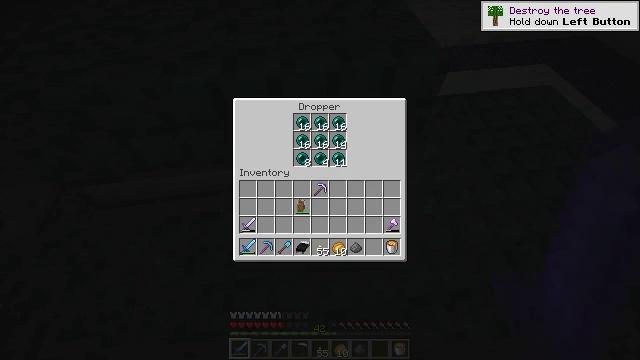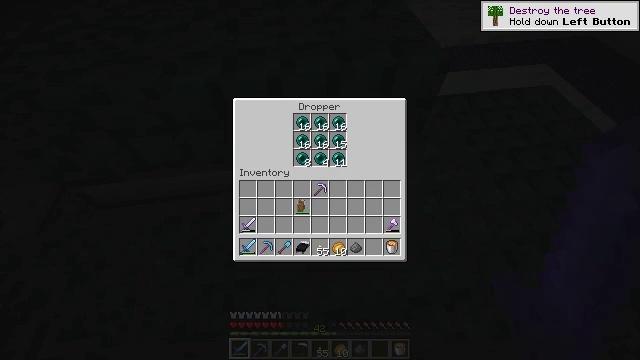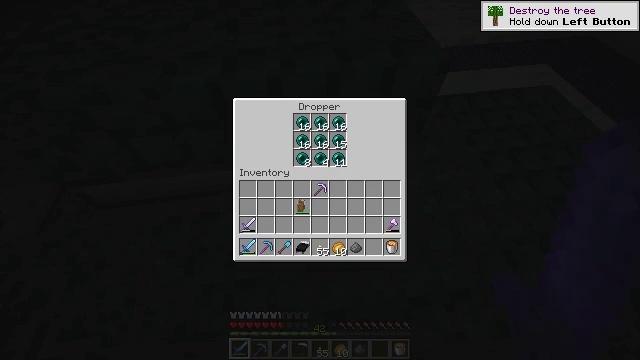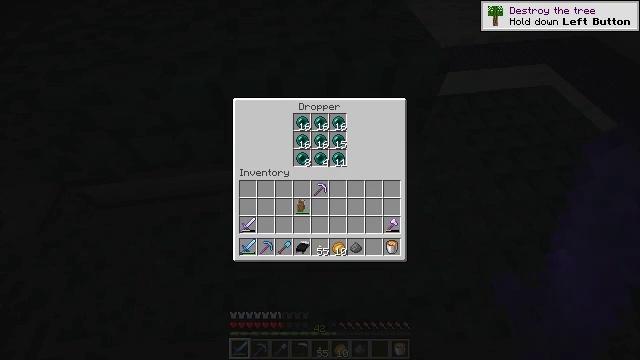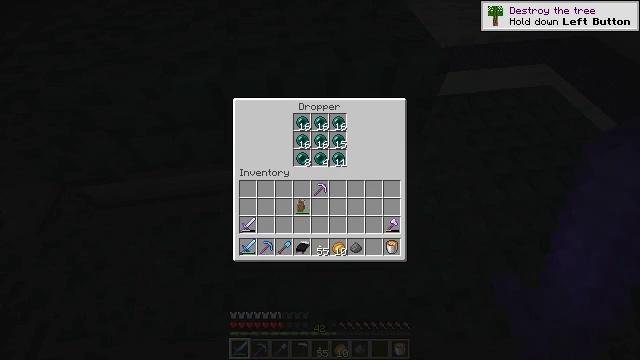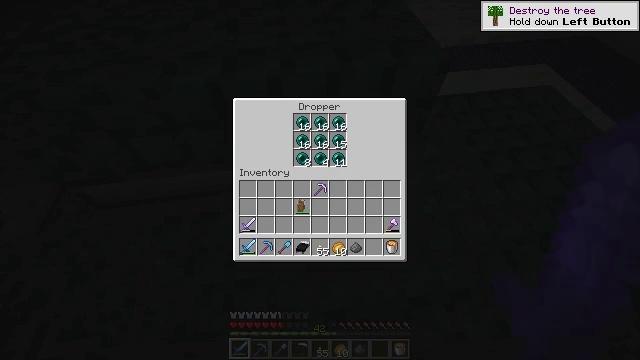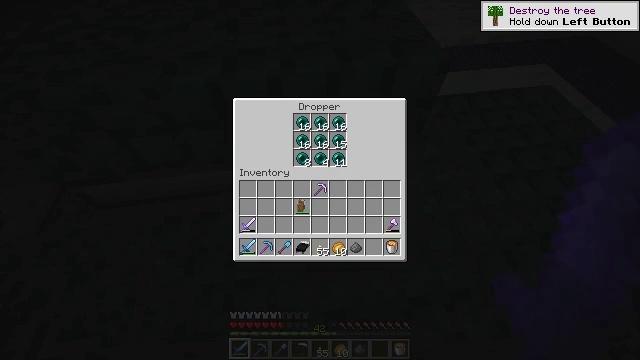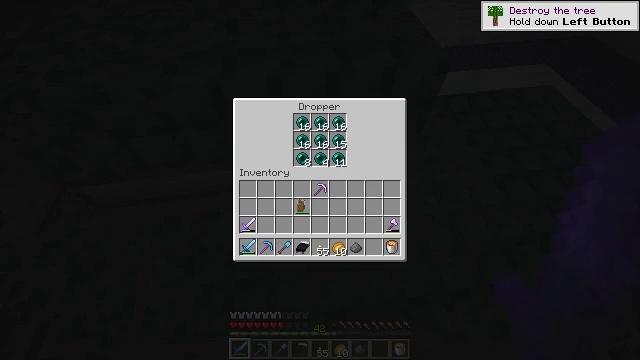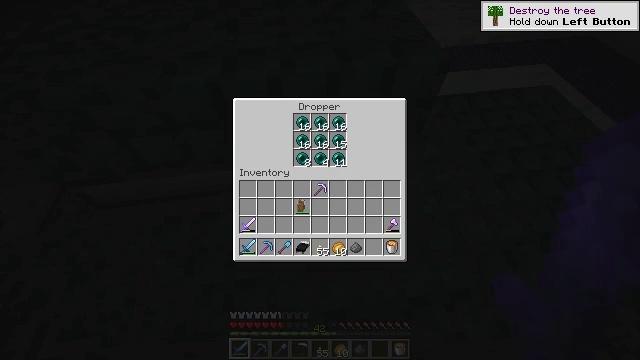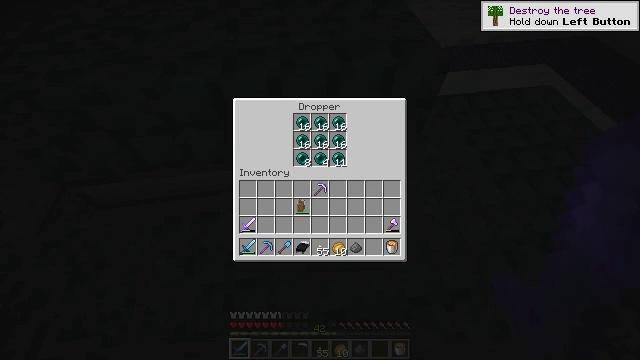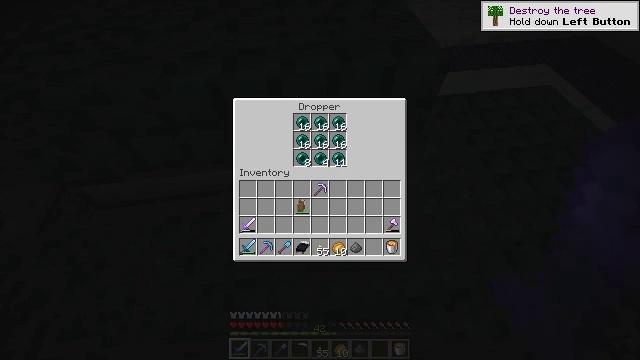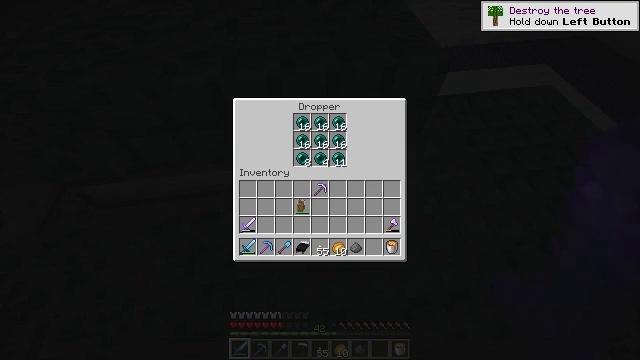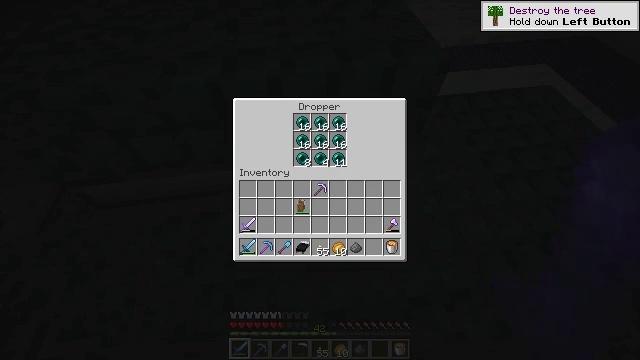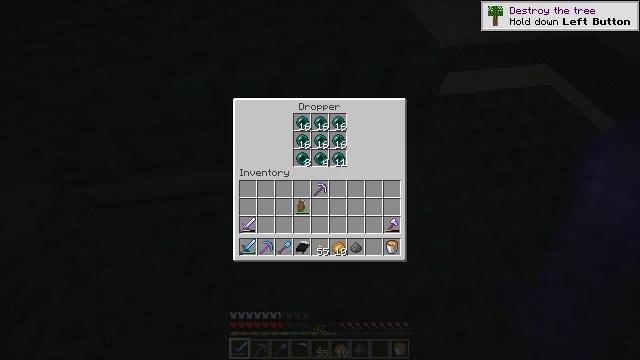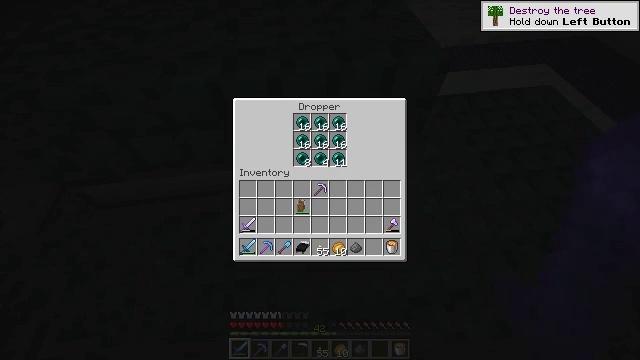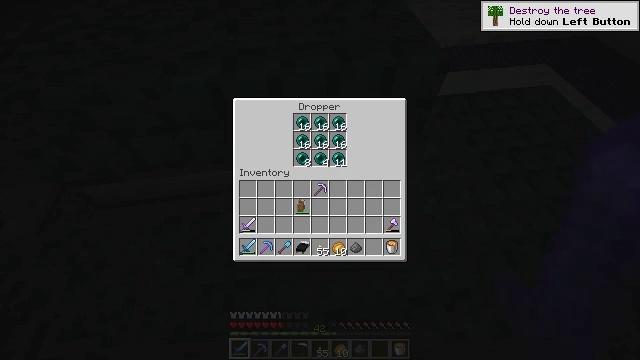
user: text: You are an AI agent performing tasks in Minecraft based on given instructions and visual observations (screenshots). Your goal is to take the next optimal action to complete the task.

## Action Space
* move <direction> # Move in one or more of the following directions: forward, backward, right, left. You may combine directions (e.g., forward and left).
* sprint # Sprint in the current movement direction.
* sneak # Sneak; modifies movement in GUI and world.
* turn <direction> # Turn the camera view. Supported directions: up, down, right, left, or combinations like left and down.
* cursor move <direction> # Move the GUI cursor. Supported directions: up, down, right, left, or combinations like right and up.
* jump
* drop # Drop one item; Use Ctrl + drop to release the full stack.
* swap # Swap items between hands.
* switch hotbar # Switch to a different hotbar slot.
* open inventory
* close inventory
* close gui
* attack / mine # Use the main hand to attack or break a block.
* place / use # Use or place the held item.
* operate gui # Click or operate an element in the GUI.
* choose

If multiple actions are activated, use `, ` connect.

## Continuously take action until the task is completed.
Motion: motion action
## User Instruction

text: Combat the enderman.
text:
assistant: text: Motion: no_op
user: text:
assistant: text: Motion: no_op
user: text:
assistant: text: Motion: no_op
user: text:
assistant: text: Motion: no_op
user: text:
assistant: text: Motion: no_op
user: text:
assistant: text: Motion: no_op
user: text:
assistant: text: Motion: no_op
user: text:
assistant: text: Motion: no_op
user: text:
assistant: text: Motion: no_op
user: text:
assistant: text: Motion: no_op
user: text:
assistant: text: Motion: no_op
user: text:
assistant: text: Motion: no_op
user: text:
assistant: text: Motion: no_op
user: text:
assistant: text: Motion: no_op
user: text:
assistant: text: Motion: no_op
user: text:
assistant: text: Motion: no_op
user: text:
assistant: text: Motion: no_op
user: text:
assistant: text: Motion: no_op
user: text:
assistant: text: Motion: no_op
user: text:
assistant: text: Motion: no_op
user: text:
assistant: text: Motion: no_op
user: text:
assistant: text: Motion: no_op
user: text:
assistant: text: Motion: no_op
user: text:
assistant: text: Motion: no_op
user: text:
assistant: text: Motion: no_op
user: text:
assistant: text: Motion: no_op
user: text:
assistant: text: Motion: no_op
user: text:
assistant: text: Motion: no_op
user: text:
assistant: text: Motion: no_op
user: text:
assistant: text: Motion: no_op